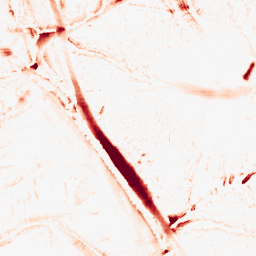
Category: morphological
Decomposition family: morphological
Decomposition parameters: operation: opening
size: 10
Upsampling method: sinc_blackman
Upsampling parameters: scale: 2
kernel_size: 4
Upsampling scale: 2